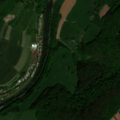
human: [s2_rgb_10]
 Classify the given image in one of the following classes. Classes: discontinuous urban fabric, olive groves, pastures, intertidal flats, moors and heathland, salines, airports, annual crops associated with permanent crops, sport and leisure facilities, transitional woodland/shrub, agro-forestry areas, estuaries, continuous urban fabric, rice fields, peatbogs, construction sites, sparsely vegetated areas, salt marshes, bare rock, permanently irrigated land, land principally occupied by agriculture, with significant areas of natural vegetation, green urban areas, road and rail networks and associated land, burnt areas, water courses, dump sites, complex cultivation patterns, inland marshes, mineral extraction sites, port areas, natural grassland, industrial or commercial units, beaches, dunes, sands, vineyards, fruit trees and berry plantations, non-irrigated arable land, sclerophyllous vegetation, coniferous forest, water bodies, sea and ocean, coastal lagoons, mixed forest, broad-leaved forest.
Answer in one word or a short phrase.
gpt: non-irrigated arable land, pastures, land principally occupied by agriculture, with significant areas of natural vegetation, broad-leaved forest, coniferous forest, mixed forest